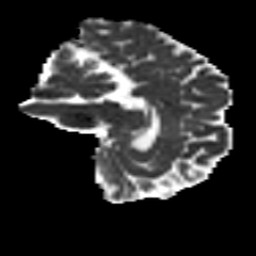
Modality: MD
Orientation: sagittal
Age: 27
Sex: male
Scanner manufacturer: siemens
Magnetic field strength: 3 T
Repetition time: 8.6 s
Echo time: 0.095 s